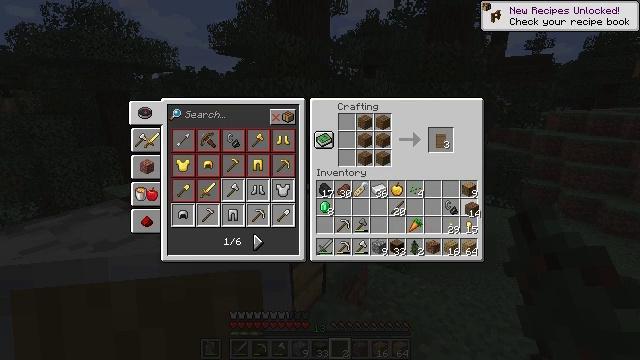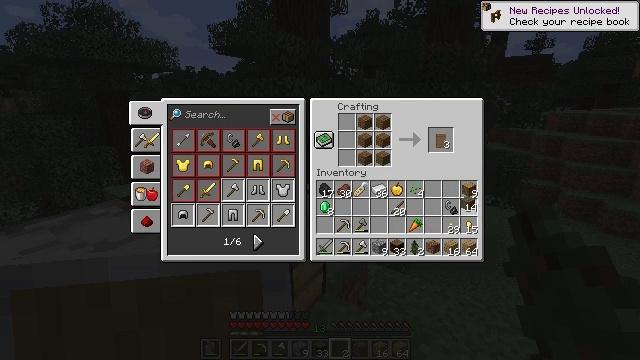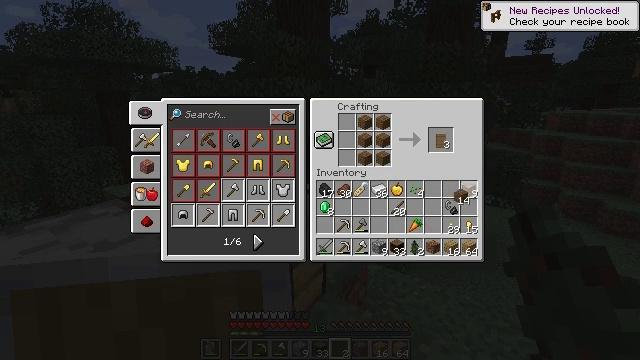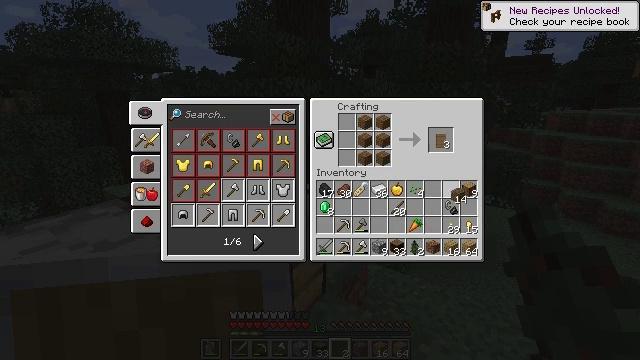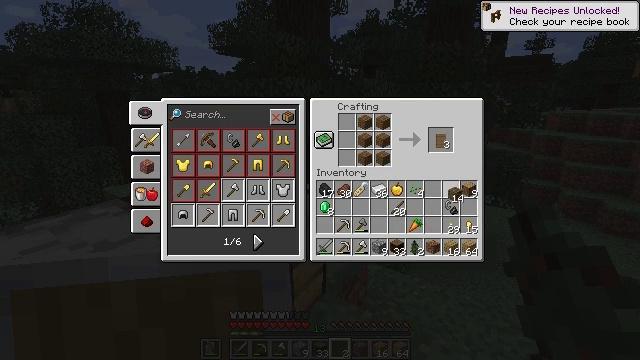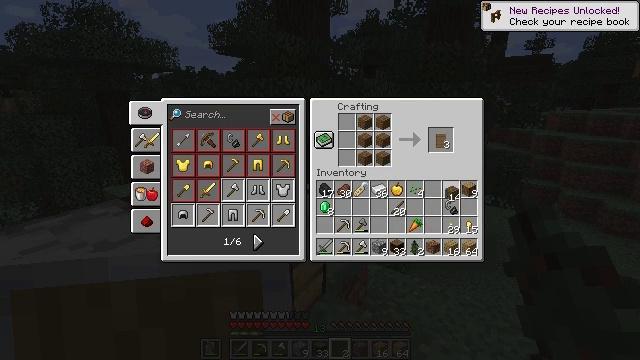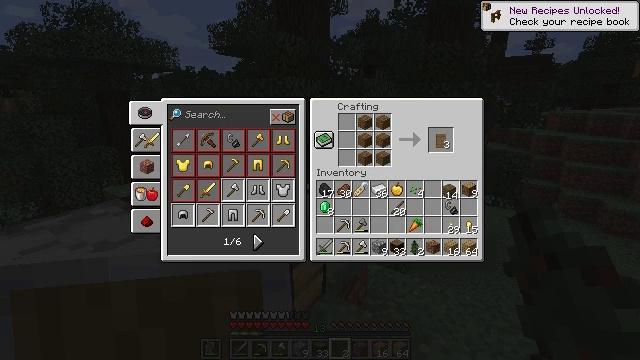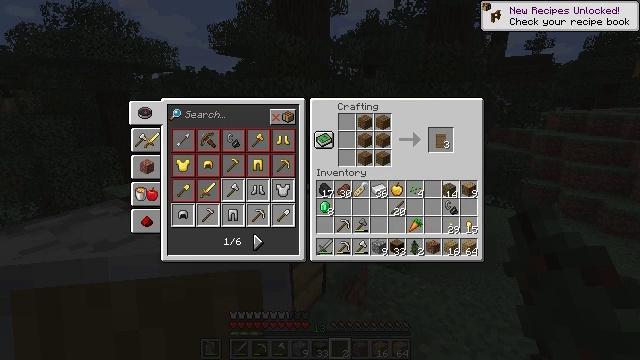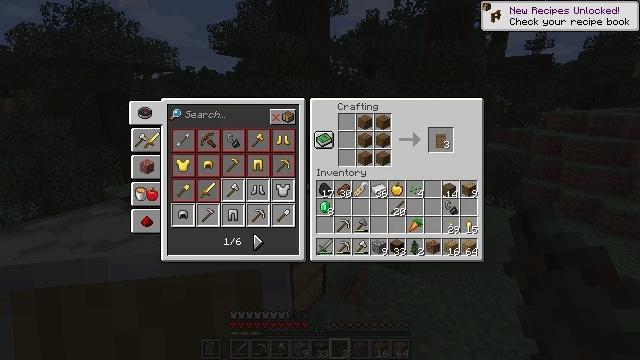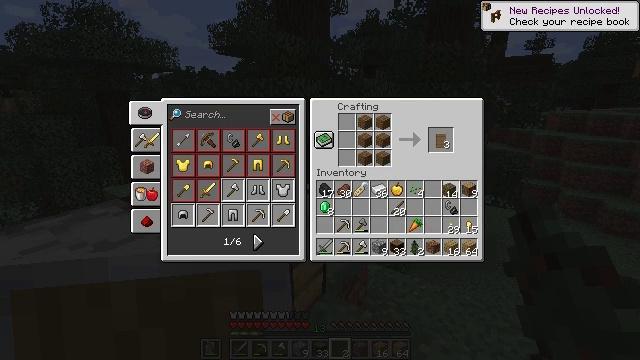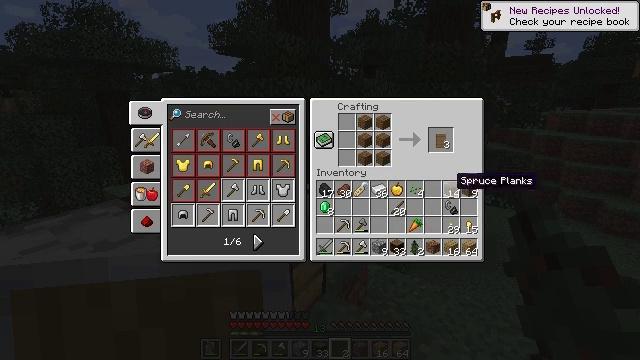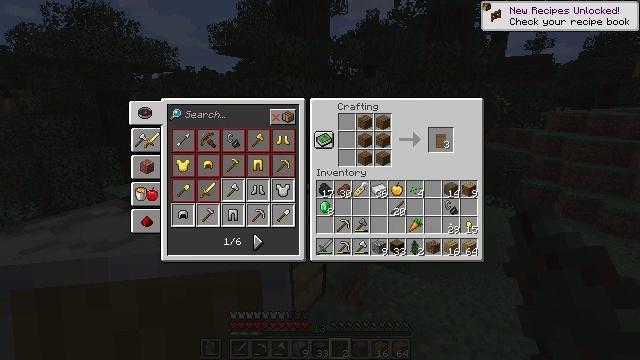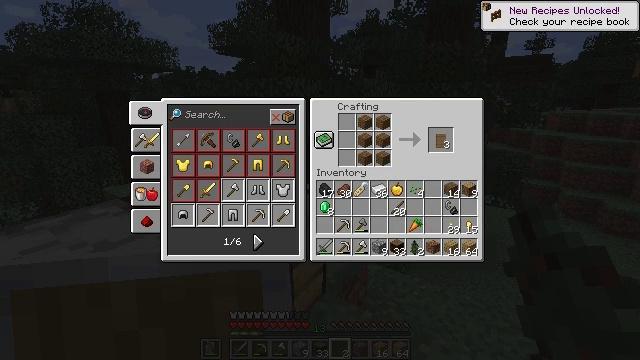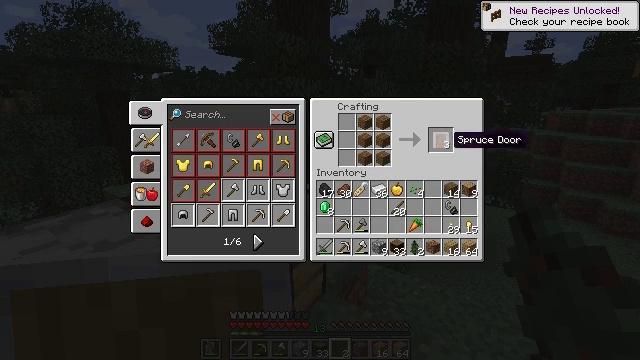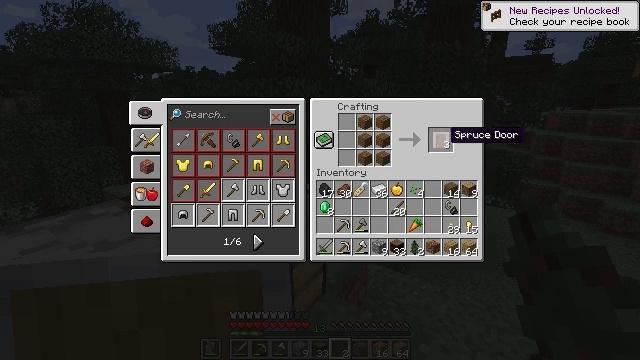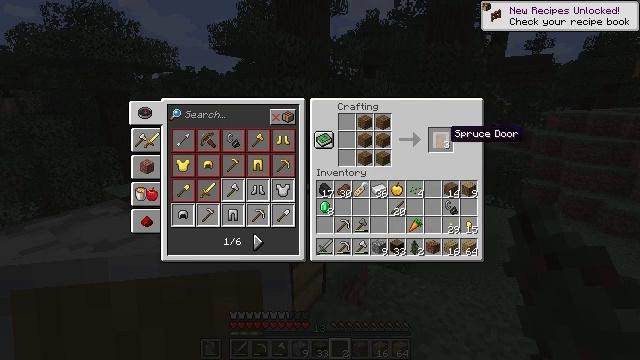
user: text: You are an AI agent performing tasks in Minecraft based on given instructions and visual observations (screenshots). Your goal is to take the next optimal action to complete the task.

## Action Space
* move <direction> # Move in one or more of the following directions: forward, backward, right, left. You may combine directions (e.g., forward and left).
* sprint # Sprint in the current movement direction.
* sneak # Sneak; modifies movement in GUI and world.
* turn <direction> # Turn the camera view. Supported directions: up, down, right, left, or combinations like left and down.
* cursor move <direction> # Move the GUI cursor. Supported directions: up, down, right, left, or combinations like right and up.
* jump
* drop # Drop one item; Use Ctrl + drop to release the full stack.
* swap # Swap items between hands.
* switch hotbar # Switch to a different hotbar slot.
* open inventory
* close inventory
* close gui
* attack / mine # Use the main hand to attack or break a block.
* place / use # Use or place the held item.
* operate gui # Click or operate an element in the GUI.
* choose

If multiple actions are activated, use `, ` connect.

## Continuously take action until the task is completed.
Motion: motion action
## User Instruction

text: Make a spruce door in the crafting table.
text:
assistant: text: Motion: no_op
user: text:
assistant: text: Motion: cursor move left and up
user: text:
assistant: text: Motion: no_op
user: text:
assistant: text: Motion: no_op
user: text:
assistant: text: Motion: no_op
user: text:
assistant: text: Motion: no_op
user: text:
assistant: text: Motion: operate gui
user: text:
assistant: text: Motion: operate gui
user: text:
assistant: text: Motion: operate gui
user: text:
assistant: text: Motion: sneak
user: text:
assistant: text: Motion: sneak, cursor move up
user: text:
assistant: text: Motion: sneak, cursor move up
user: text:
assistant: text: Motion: sneak, cursor move up
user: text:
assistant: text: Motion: sneak
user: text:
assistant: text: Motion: sneak
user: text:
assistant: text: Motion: sneak
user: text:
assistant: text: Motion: sneak, operate gui
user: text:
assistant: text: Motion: sneak, operate gui
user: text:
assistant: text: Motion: sneak
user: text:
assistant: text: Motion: sneak, cursor move down
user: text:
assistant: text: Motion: sneak, cursor move down
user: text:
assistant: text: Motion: sneak